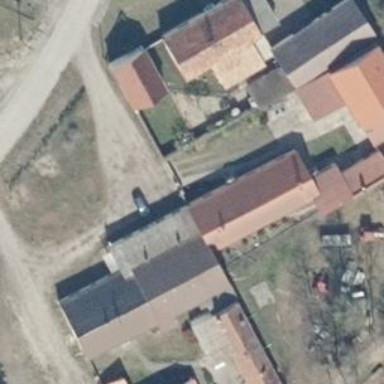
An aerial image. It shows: Residential building with gabled roof.